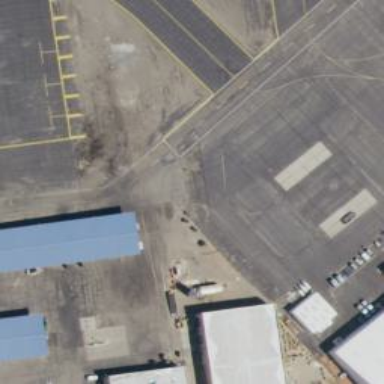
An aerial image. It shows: View of taxiway at the airport.